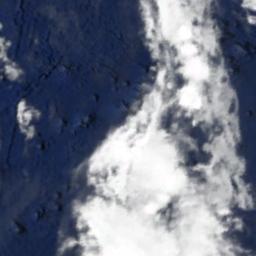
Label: cloud